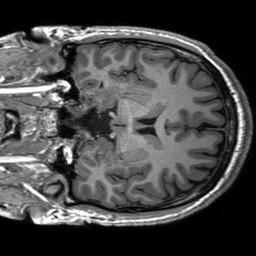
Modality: T1w
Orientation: coronal
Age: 25
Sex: male
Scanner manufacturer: siemens
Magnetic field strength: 3 T
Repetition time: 2.53 s
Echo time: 0.00227 s